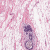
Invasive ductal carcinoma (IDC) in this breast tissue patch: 0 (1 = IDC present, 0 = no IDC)